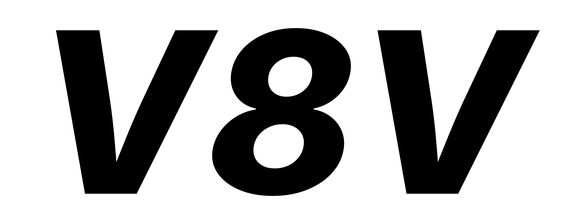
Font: Inter-Italic_ExtraBold_Italic